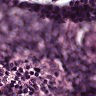
Metastatic tissue present: no